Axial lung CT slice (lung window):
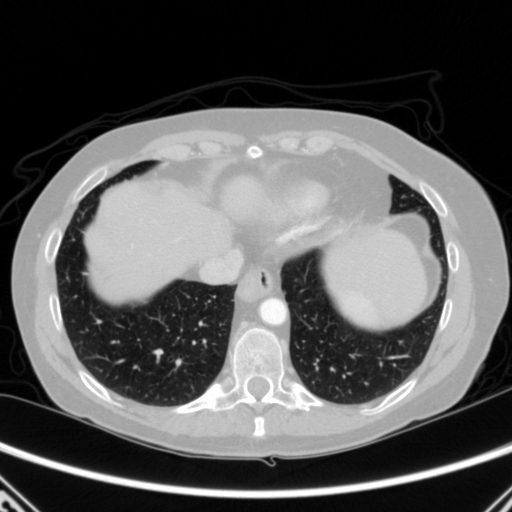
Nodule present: no